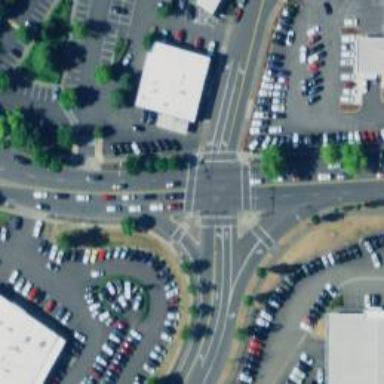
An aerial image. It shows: Solid stop line on the road.